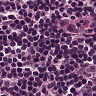
Metastatic tissue present: no